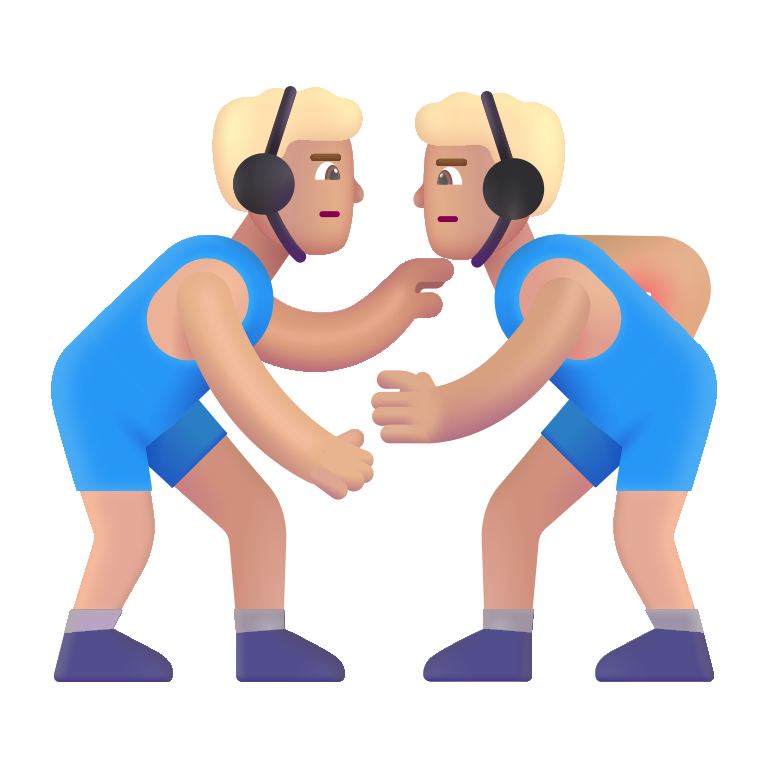
man wrestling color  light